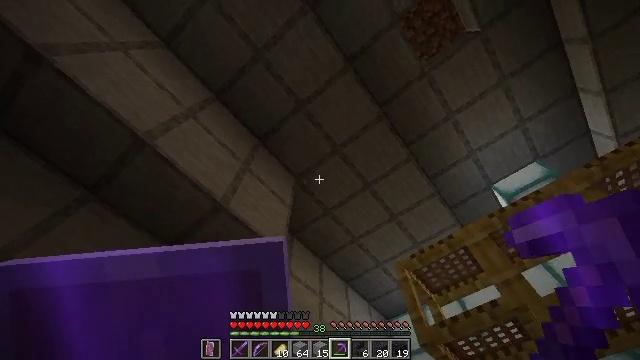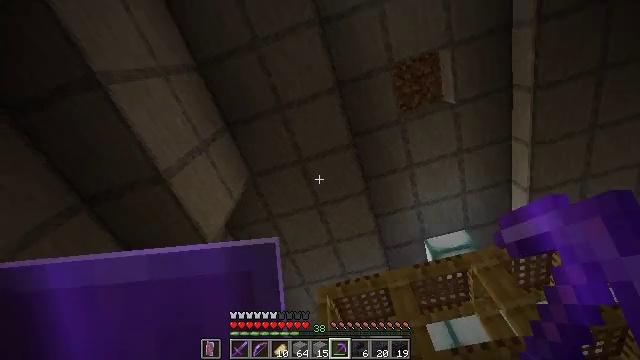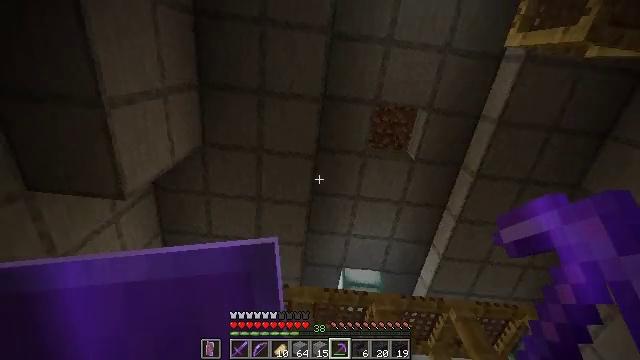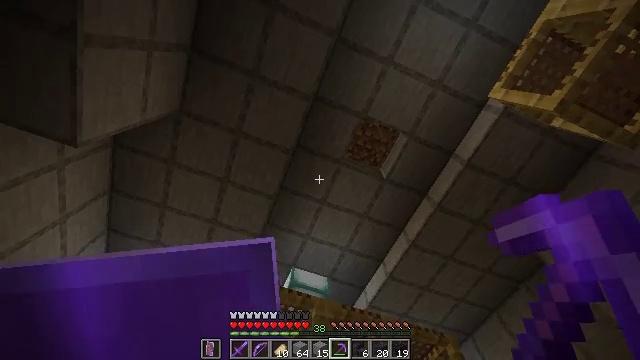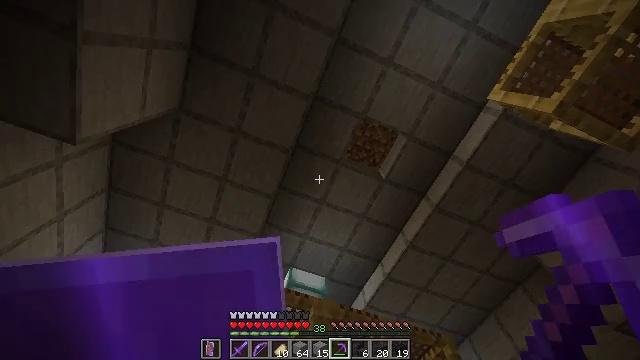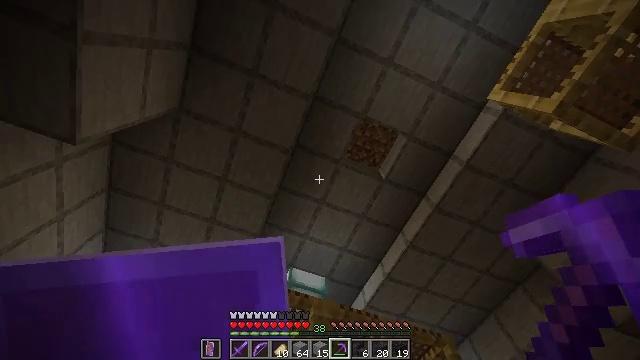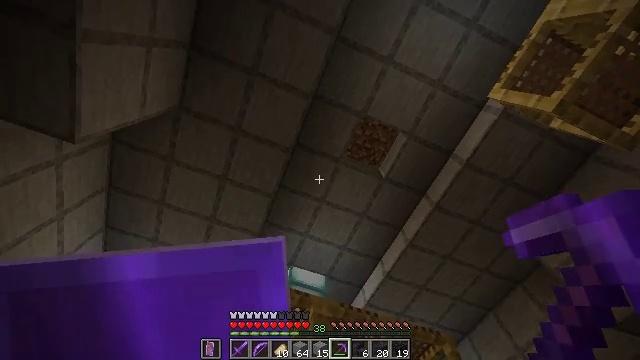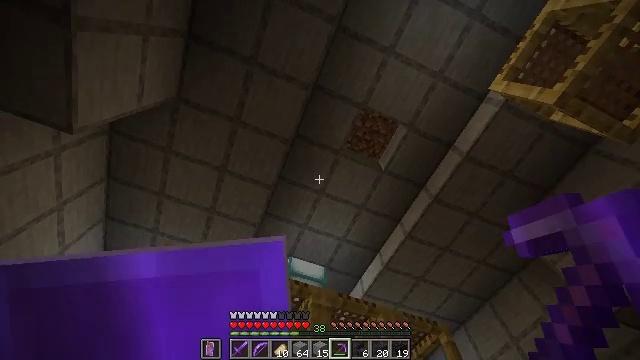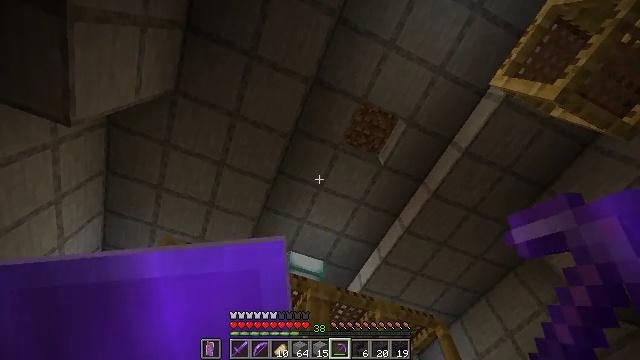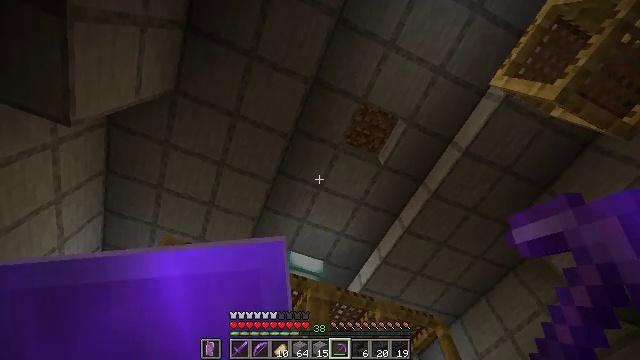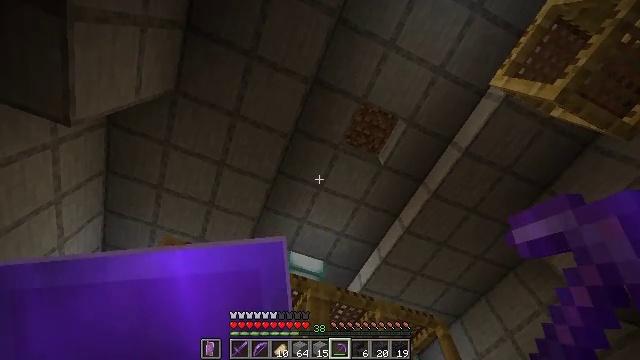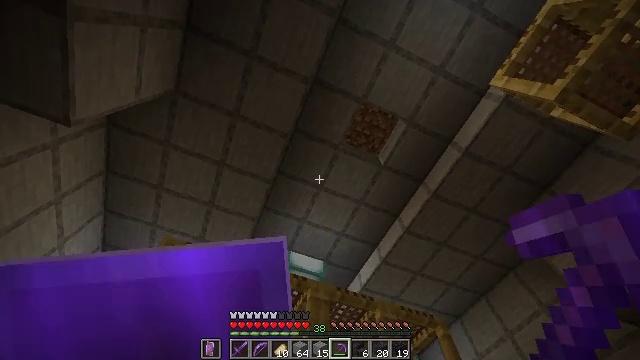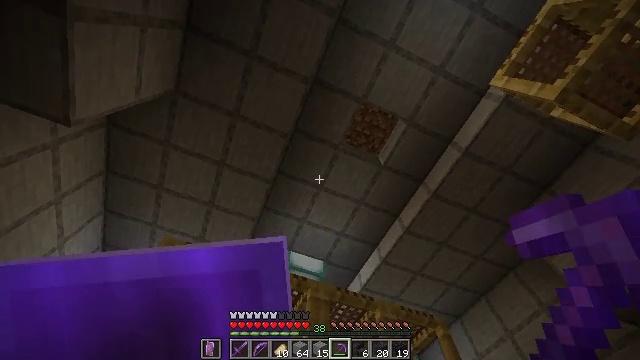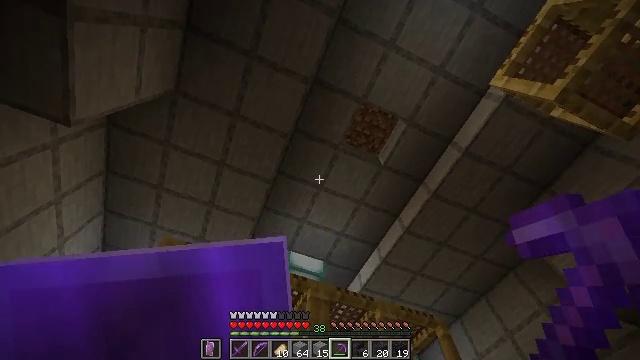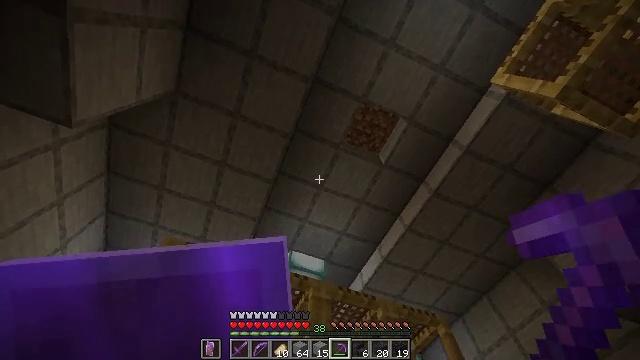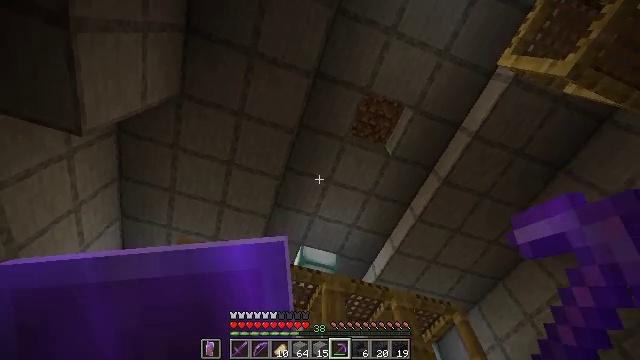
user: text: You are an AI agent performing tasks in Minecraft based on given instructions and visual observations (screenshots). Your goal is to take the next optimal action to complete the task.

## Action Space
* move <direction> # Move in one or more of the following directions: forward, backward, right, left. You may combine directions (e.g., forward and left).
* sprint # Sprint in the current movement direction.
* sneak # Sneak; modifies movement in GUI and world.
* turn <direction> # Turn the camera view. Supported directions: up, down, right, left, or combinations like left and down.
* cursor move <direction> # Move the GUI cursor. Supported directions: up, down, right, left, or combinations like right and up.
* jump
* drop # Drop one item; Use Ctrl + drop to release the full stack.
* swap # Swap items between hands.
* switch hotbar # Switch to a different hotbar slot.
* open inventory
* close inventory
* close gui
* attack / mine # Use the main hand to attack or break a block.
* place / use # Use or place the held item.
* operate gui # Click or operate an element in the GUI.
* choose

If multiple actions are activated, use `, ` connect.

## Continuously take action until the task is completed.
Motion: motion action
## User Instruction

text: Dig and collect smooth stone.
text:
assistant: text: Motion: turn right and up
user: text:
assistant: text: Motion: turn right and up
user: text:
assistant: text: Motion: turn right
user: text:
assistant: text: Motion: no_op
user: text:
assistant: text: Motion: no_op
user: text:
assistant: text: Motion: no_op
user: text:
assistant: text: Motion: turn down
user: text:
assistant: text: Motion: turn down
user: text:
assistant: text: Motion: no_op
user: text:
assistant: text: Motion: no_op
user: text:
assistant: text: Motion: no_op
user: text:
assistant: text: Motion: no_op
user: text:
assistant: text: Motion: no_op
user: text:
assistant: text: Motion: no_op
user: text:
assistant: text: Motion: turn left and down
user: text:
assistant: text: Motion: turn left and down
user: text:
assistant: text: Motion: turn left
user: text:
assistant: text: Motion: turn left and down
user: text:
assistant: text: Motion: turn left and down
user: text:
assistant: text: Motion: turn left and down
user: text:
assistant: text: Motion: move right, turn left
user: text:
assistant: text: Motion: move right, turn left
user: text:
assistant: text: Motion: move right, turn left and down
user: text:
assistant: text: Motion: move right, turn left and down
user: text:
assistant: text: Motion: move right, turn left and down
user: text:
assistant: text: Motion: move right, turn left
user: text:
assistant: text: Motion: no_op
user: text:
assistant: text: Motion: turn left
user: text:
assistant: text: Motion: turn left and up
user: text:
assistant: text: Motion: turn left and up